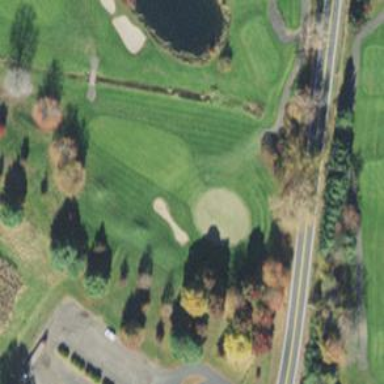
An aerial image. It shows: Golf fairway in the image.